【题型】填空题　【知识点】立体几何　【难度】medium
\subsection*{变式1-7. 如图，已知在直三棱柱 \(ABC-A_1B_1C_1\) 中，\(F\) 为 \(A_1C_1\) 的中点，\(E\) 为棱 \(BB_1\) 上的动点，\(AA_1=2\sqrt{2}\)，\(AB=2\)，\(BC=2\sqrt{3}\)，\(AC=4\)。当三棱锥 \(A_1-AEF\) 的外接球的半径最小时，直线 \(EF\) 与 \(AA_1\) 所成角的余弦值为\_\_\_\_\_\_。}

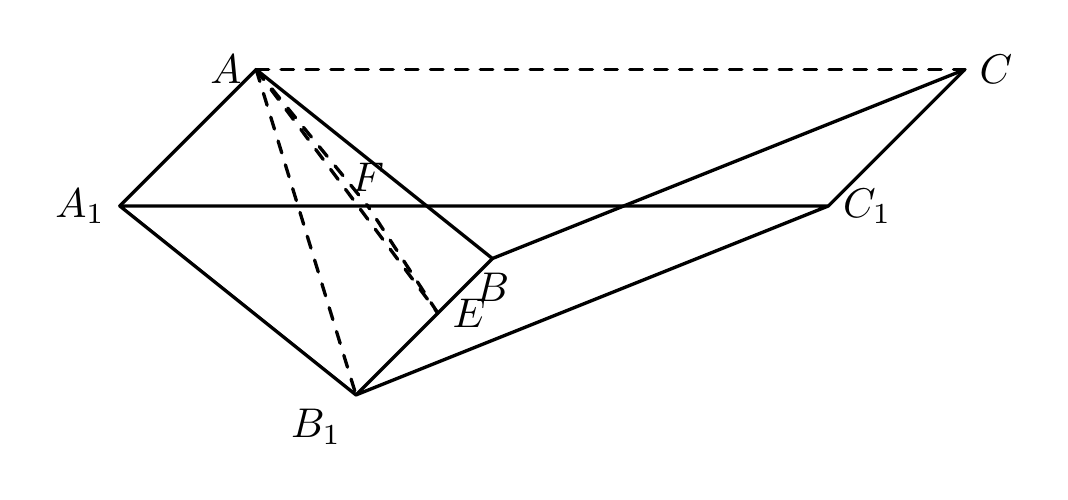
【解答】
\vspace{1em}
\textbf{【答案】} \(\dfrac{\sqrt{3}}{3}\)

\vspace{1em}
\textbf{【分析】}作出辅助线，推导出当 \(Q_1E_1\) 取最小值时，\(QQ_1\) 最小，即 \(R_1\) 最小，此时 \(Q_1E_1 \perp HH_1\)，因为 \(Q_1\) 是 \(AF\) 的中点，则 \(E_1\) 是 \(HH_1\) 的中点，则 \(E\) 是棱 \(BB_1\) 的中点，进而求出各边长，得到 \(\cos\angle FEB_1 = \dfrac{B_1E}{EF} = \dfrac{\sqrt{3}}{3}\)。

\vspace{1em}
\textbf{【详解】}作 \(BH \perp AC\)，垂足为 \(H\)，作 \(B_1H_1 \perp A_1C_1\)，垂足为 \(H_1\)，

易知棱 \(BB_1\) 在平面 \(ACC_1A_1\) 上的射影为 \(HH_1\)，

则点 \(E\) 在平面 \(ACC_1A_1\) 上的射影 \(E_1\) 在线段 \(HH_1\) 上，

因为 \(AB^2 + BC^2 = AC^2 = 16\)，所以 \(\triangle ABC\) 为直角三角形，

易知 \(\angle BAC = \dfrac{\pi}{3}\) 得 \(AH = 1\)，故 \(BH = \sqrt{3}\)，则 \(EE_1 = \sqrt{3}\)，

设 \(AF\) 的中点为 \(Q_1\)，外接球的球心为 \(Q\)，半径为 \(R_1\)，

则 \(Q_1\) 为三角形 \(\triangle A_1AF\) 的外接圆圆心，\(QQ_1 \perp\) 平面 \(ACC_1A_1\)，即 \(QQ_1 \parallel EE_1\)，

在 \(\text{Rt}\triangle FQQ_1\) 中，\(QF^2 = R_1^2 = QQ_1^2 + (\sqrt{3})^2\) ①，

又因为 \(QE^2 = R_1^2 = (\sqrt{3} - QQ_1)^2 + Q_1E_1^2\) ②，

由①②，可得 \(2\sqrt{3}QQ_1 = Q_1E_1^2\)，所以当 \(Q_1E_1\) 取最小值时，\(QQ_1\) 最小，即 \(R_1\) 最小，

此时 \(Q_1E_1 \perp HH_1\)，因为 \(Q_1\) 是 \(AF\) 的中点，则 \(E_1\) 是 \(HH_1\) 的中点，则 \(E\) 是棱 \(BB_1\) 的中点。

因为 \(AA_1 \parallel BB_1\)，所以直线 \(EF\) 与 \(BB_1\) 所成角即为直线 \(EF\) 与 \(AA_1\) 所成角。

因为 \(\triangle A_1B_1C_1\) 为直角三角形，得 \(B_1F = 2\)，

因为 \(EB_1 = \sqrt{2}\)，所以 \(EF = \sqrt{6}\)，\(\cos\angle FEB_1 = \dfrac{B_1E}{EF} = \dfrac{\sqrt{2}}{\sqrt{6}} = \dfrac{\sqrt{3}}{3}\)。

所以四面体 \(A-BCD\) 外接球的表面积为 \(4\pi \cdot BG^2 = 5\pi\)。

故答案为：\(\dfrac{\sqrt{3}}{3}\)。

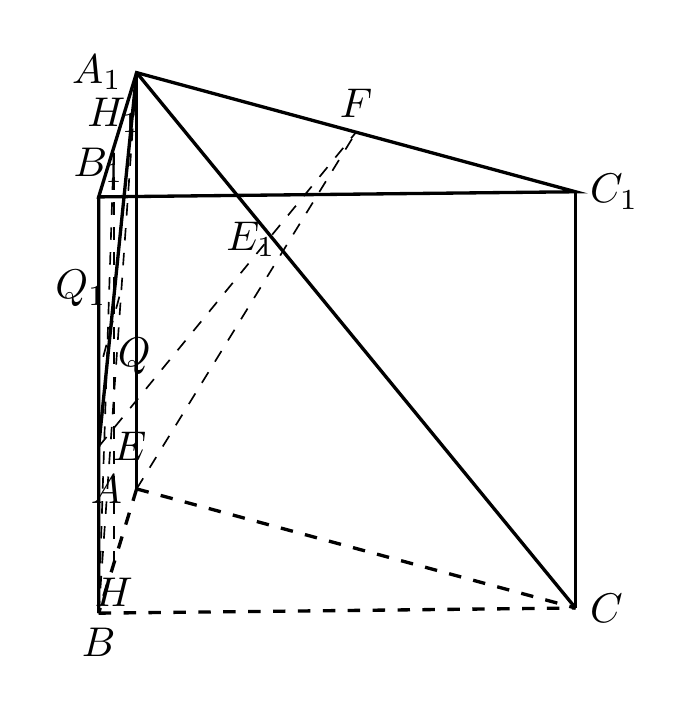